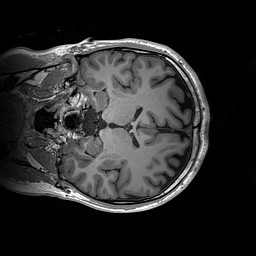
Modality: T1w
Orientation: coronal
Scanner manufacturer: siemens
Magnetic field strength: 3 T
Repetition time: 2.2 s
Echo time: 0.00244 s